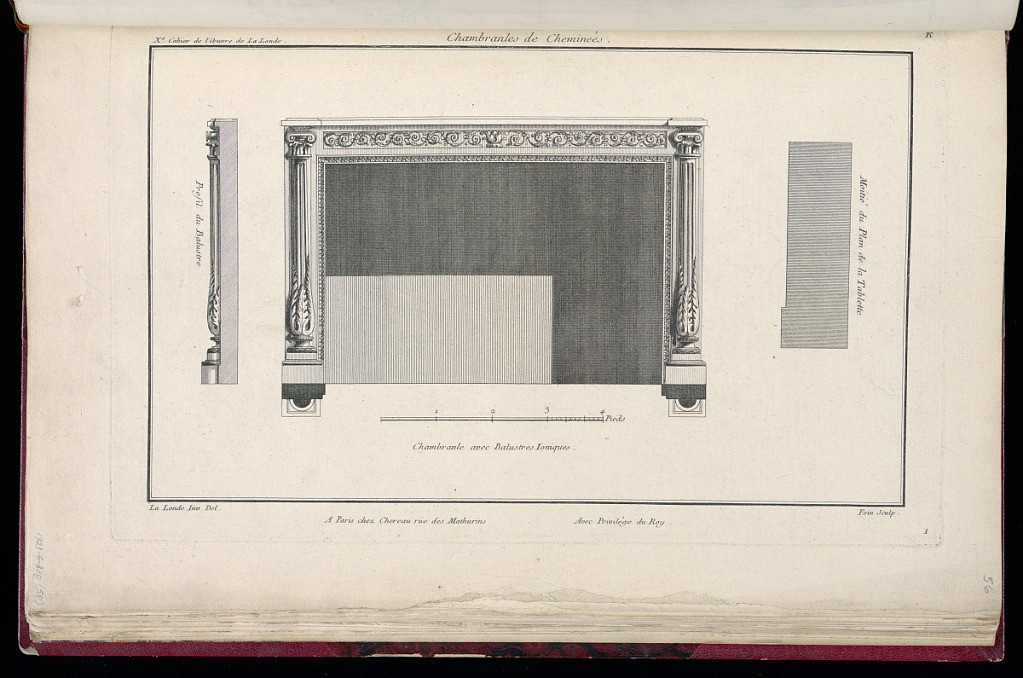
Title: Chambranle avec Balustres Ioniques
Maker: Richard de Lalonde, French, active 1780–96
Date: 1775-1788
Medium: Etching on off-white laid paper
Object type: Print
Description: Elevation of a doorframe design that has fluted balusters on either side with acanthus leaves at the bottom and ionic capitals, and a frieze of scrolling leaves at the top. Below the elevation is a scale bar of four French feet ("4 Pieds"). The profile of the baluster is provided on the left side of the plate, and a cross section of half of the shelf is on the right. The plate is signed and numbered.